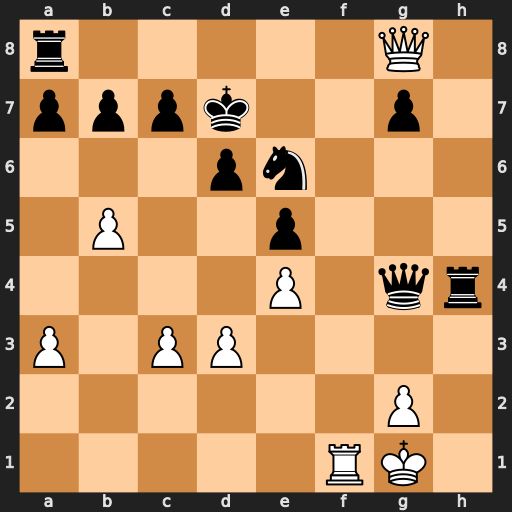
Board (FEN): r5Q1/pppk2p1/3pn3/1P2p3/4P1qr/P1PP4/6P1/5RK1
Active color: w
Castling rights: -
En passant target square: -
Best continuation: Rf7#